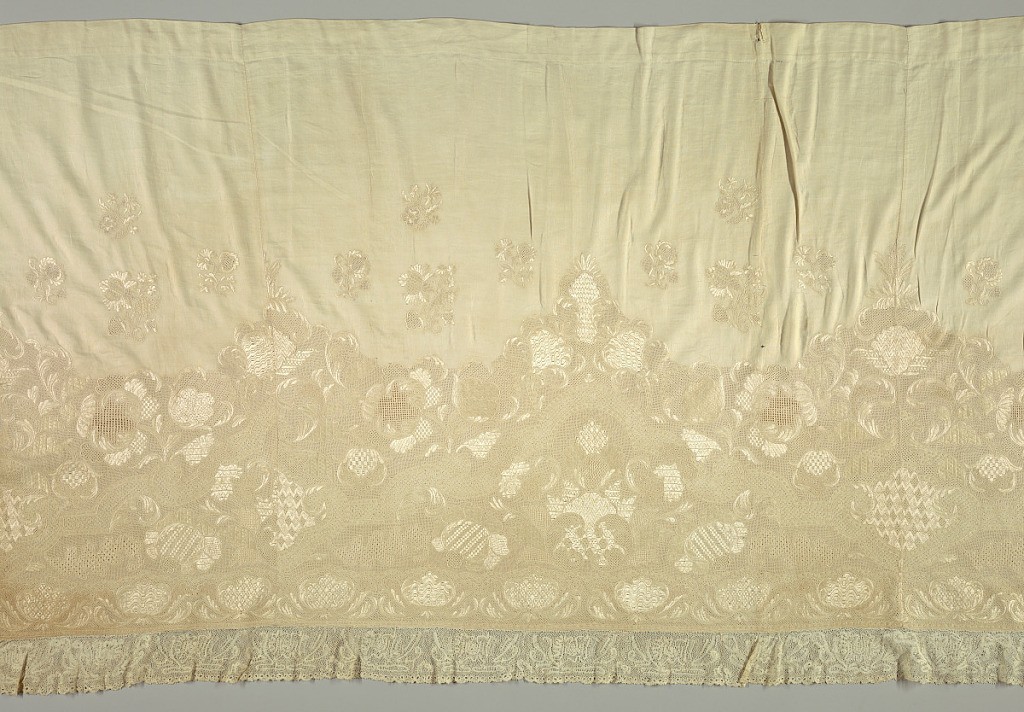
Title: Textile
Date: late 17th century–early 18th century
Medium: silk on cotton Technique: drawnwork and knot stitch embroidery on twill weave; bobbin lace
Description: White on white. Large panel of twill-weave cotton, embroidered in white silk thread along border, edged by bobbin lace, showing drawnwork and knot stitches. Pattern shows flowers and scrolls.